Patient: sex F, age 64
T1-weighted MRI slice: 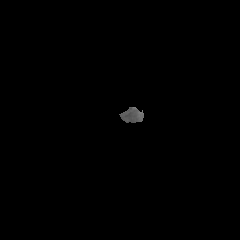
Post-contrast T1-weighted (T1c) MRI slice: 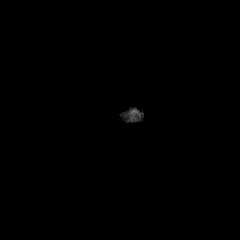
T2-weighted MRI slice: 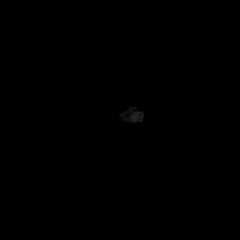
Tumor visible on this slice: no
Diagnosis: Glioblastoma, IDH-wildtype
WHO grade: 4